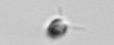
Label: Pyramimonas